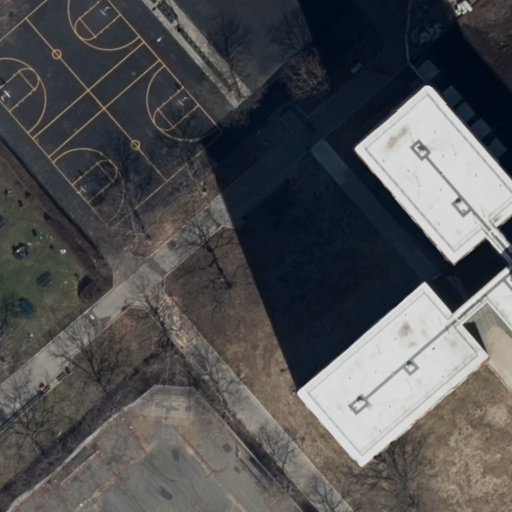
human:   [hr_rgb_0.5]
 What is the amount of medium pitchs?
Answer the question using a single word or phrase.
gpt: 0

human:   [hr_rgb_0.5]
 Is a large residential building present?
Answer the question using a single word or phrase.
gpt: yes

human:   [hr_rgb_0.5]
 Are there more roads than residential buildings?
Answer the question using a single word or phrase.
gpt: yes

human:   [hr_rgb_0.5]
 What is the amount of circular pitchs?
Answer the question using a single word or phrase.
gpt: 0

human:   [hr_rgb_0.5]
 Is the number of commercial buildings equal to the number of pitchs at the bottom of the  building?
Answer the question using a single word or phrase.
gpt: yes

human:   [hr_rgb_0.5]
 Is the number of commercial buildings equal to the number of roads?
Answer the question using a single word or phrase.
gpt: no

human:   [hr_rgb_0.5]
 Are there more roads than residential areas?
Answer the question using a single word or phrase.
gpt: yes

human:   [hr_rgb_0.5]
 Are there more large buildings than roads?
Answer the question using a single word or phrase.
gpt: no

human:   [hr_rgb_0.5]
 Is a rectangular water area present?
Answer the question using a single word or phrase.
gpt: no

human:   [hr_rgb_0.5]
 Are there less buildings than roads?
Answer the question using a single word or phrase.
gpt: yes

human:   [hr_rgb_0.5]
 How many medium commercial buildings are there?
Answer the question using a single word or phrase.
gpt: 0

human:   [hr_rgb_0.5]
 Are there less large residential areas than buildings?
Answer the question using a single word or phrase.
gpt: yes

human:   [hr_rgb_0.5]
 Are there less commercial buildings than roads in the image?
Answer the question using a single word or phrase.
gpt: yes

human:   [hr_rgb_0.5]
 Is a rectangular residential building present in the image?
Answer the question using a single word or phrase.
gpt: no

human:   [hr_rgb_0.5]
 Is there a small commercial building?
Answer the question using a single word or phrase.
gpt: no

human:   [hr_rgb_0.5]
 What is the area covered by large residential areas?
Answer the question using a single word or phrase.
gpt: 0m2

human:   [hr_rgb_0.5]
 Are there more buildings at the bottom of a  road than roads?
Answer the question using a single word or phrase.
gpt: no

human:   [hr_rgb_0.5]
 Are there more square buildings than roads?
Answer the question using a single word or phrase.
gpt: no

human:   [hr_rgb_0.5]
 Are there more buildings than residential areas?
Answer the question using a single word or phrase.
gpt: no

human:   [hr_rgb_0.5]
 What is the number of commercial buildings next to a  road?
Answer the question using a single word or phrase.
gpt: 0

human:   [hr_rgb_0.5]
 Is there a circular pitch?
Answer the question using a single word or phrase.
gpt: no

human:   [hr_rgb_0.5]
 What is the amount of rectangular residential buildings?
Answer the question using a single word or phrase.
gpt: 0

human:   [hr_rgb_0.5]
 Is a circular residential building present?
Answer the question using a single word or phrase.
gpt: no

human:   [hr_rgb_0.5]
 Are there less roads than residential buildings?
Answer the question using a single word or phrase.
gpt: no

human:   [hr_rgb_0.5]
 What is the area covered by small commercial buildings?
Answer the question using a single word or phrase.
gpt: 0m2

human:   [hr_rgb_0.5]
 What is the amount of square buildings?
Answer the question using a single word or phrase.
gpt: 0

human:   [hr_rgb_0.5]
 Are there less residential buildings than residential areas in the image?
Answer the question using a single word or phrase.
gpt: no

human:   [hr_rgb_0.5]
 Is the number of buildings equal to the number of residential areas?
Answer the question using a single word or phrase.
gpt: yes

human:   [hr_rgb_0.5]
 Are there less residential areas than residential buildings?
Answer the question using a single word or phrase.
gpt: no

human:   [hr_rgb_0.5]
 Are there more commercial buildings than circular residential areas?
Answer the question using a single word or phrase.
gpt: no

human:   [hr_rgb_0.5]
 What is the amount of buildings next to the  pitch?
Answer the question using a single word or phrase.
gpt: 1

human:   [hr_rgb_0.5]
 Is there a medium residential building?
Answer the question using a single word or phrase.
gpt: no

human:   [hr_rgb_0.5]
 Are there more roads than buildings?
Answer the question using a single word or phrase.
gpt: yes

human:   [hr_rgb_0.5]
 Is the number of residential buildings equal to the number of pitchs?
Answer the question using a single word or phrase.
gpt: yes

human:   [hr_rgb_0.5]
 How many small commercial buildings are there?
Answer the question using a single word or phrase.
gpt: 0

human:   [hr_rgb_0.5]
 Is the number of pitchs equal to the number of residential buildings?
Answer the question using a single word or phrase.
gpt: yes